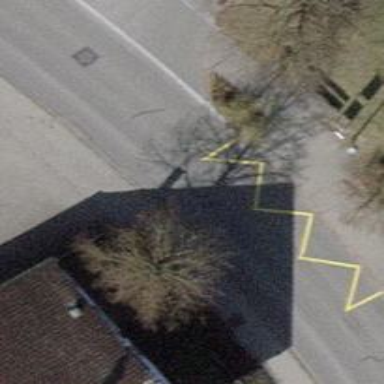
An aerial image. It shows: Bus stop equipped with public transport stop position.